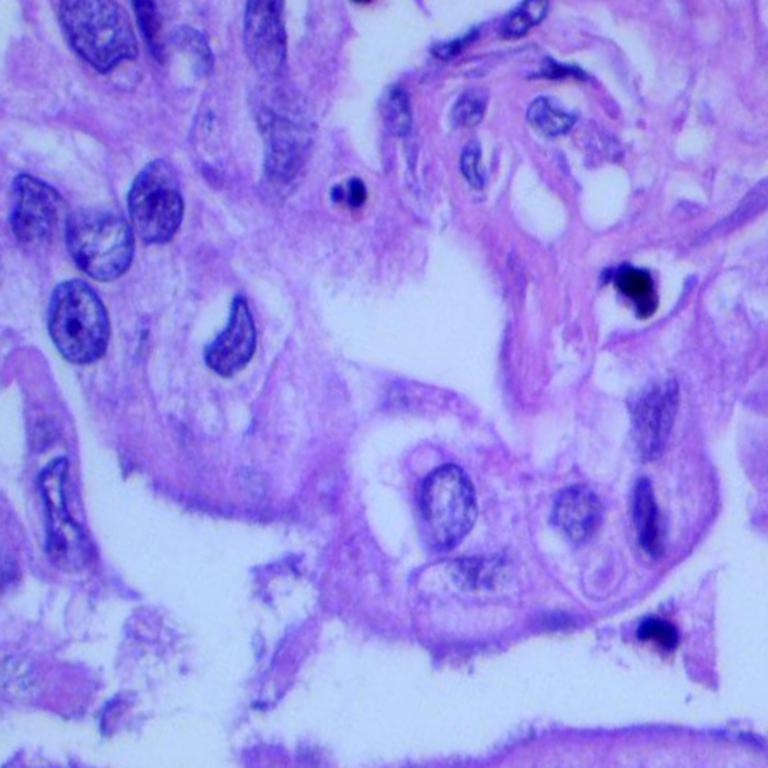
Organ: lung
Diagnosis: adenocarcinomas